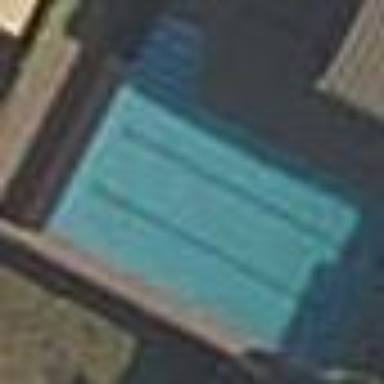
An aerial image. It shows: Swimming pool located in leisure land.